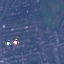
Label: Residential